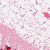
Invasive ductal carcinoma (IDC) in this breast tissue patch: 0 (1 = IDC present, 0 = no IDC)